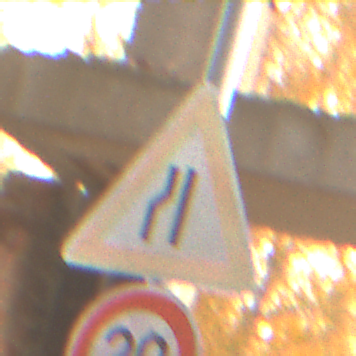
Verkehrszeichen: EinseitigVerengteFahrbahnLinks
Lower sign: Geschwindigkeit20
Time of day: SunriseSunset
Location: Roofed (Suburban)
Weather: Clear
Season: NotSpecified
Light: Natural